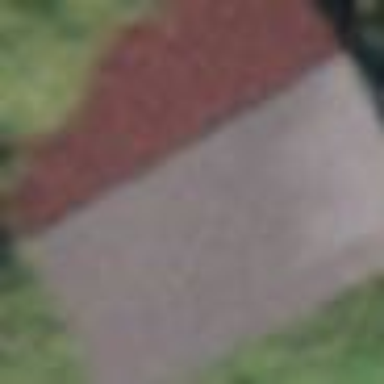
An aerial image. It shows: Rural barn.